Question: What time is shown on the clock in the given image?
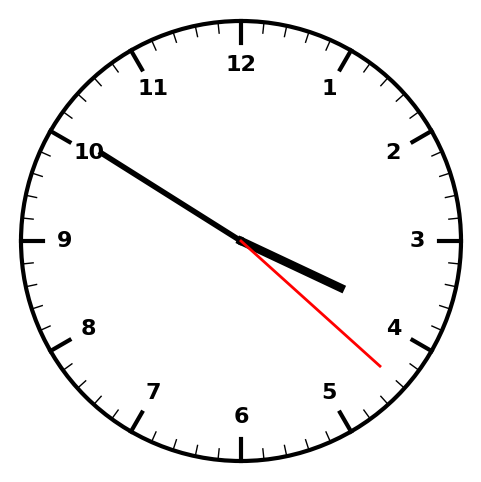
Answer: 03:50:22